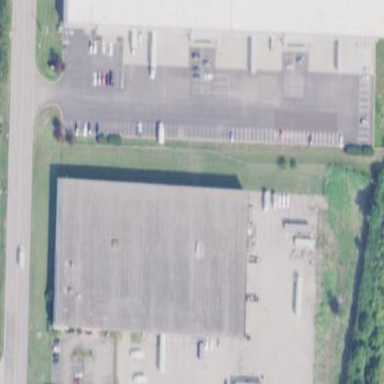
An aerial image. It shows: Industrial building.